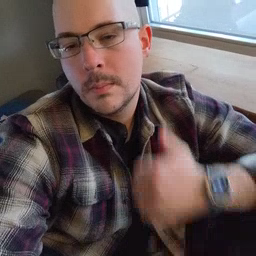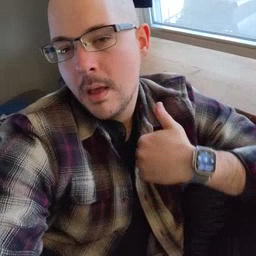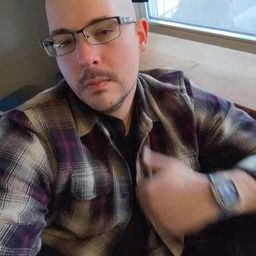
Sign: bath